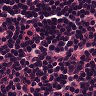
Metastatic tissue present: no